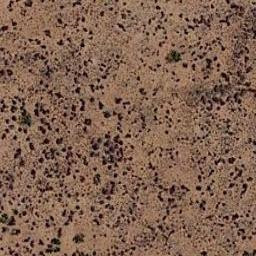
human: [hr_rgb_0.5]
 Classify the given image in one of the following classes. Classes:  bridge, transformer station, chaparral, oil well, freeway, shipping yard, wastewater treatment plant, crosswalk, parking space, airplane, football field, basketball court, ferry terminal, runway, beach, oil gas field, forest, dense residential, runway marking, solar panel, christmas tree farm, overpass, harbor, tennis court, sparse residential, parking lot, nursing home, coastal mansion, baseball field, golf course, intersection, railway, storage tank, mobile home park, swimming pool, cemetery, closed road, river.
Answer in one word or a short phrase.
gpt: chaparral